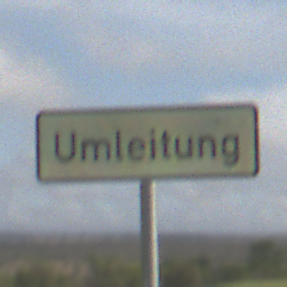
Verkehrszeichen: Umleitungsankuendigung
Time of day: MorningAfternoon
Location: Outdoor (Nature)
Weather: PartlyCloudy
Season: NotSpecified
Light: Natural